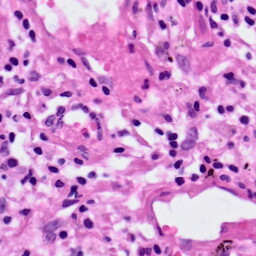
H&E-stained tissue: Lung